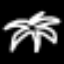
Label: palm tree